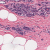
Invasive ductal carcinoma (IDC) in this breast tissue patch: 0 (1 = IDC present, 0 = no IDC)